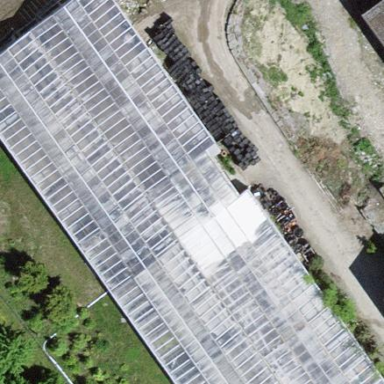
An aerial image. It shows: Greenhouse.